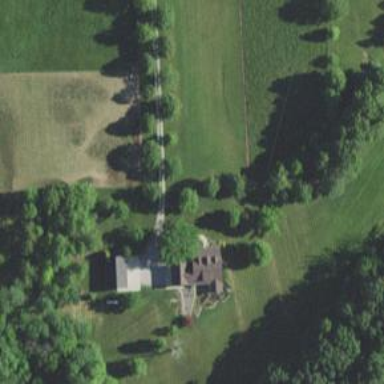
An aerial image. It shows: Driveway leading to service road.